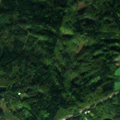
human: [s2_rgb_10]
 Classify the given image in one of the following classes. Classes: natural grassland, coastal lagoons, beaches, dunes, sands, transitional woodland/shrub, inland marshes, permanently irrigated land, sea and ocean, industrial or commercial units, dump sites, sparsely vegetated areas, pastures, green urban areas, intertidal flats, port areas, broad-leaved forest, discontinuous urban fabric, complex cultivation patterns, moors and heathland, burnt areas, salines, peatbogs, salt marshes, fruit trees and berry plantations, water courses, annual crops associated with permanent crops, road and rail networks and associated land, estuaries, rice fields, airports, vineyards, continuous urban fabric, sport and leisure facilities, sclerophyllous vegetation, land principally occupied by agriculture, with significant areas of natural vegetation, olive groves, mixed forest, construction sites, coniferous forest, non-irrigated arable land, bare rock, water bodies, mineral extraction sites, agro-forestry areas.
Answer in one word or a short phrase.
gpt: broad-leaved forest, mixed forest